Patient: sex M, age 65
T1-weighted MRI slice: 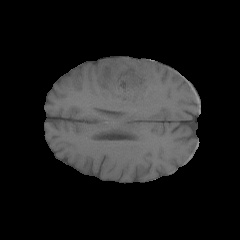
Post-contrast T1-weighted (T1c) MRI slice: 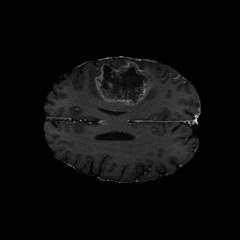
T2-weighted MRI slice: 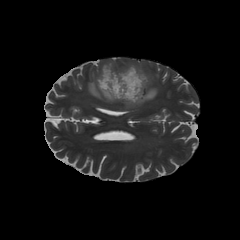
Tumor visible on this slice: yes
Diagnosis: Glioblastoma, IDH-wildtype
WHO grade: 4